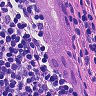
Metastatic tissue present: yes